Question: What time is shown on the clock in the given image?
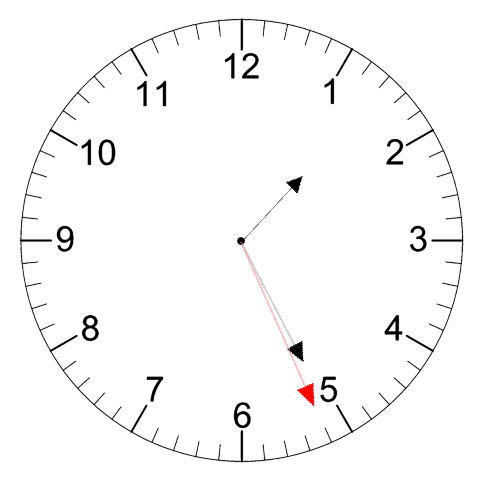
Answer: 01:25:26